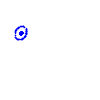
Particle: pion